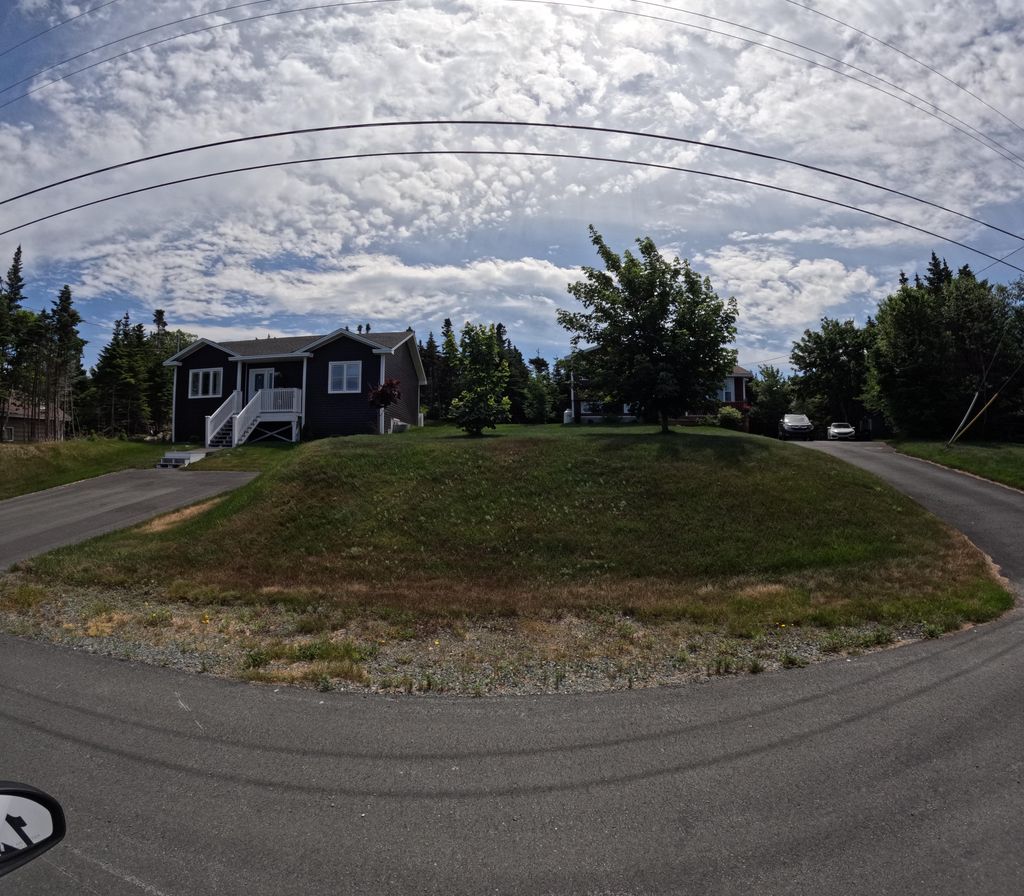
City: st_johns